Field crop: tomato
Growth stage: 1
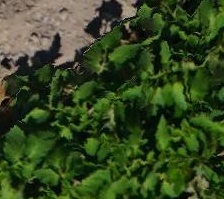
Species: tomato